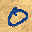
Label: 0